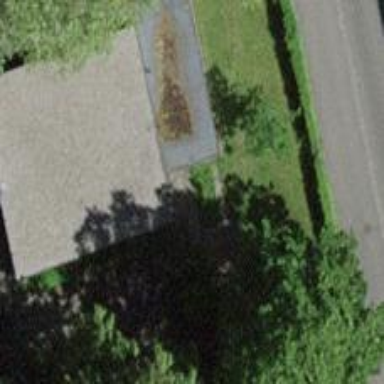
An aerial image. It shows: Kindergarten building.